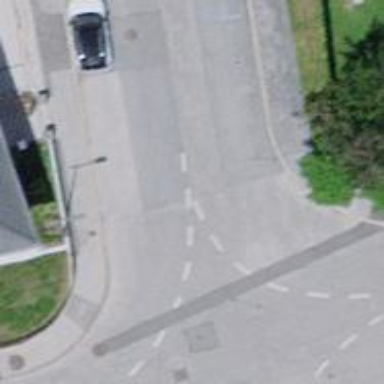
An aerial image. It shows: Unmarked crossing on footway.